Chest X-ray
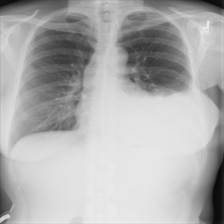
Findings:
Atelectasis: negative
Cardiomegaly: negative
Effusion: positive
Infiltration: negative
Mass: negative
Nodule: negative
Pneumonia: negative
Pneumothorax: negative
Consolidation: negative
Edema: negative
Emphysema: negative
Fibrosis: negative
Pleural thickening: negative
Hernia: negative